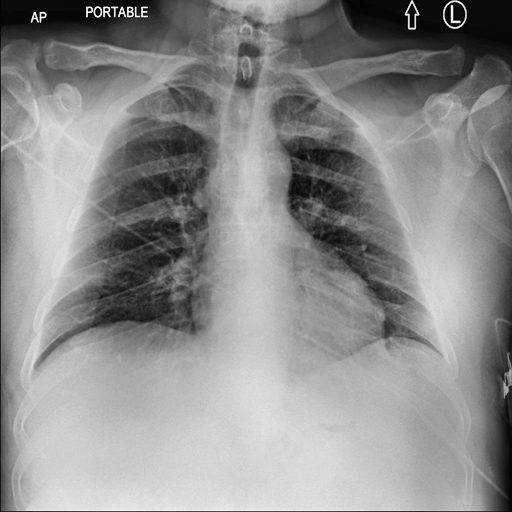
Finding: NORMAL